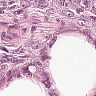
Metastatic tissue present: yes